Question: When I edit html, I have highlights like this picture

I don't want it highlighted. FYI this is my .vimrc
'''
set nocompatible " be iMproved, required
filetype off " required
set rtp+=~/.vim/bundle/vundle/ " set the runtime path to include Vundle and initialize
call vundle#rc()
" Bundle 'gmarik/vundle' " let Vundle manage Vundle, required
Bundle "wookiehangover/jshint.vim"
Bundle "mru.vim"
Bundle 'godlygeek/tabular'
Bundle 'plasticboy/vim-markdown'
filetype plugin indent on " required
syntax on " Enable syntax highlighting
set wildmenu " Better command-line completion
set showcmd " Show partial commands in the last line of the screen
set hlsearch
set autoindent
set shiftwidth=2
set softtabstop=2
set expandtab " Allow backspacing over autoindent, line breaks and start of insert action
set ignorecase " for case insensitive search
set smartcase " except when using capital letters
set backup
set backupdir=~/.vim/backup
set directory=~/.vim/tmp
set splitright " when vertically split, open new window on the right(default, left)
set splitbelow " when horizontally split, open new window on the bottom(default, top)
" Keyboard Mapping
nnoremap <Leader>b :MRU<CR> " to see the most recent used files
" = to run tidy on html
au FileType html setlocal equalprg=tidy\ -q\ -i\ --show-errors\ 0\ --tab-size\ 4\ --wrap\ 200\ --indent-spaces\ 4
" for markdown plugin
let g:vim_markdown_folding_disabled=1
let g:vim_markdown_no_default_key_mappings=1
'''
EDIT ----
I love this SO community.
I followed all comments and answers, and found out the following soultion;
1. changed <i/> to <i></i>
2. syntax off
3. syntax on
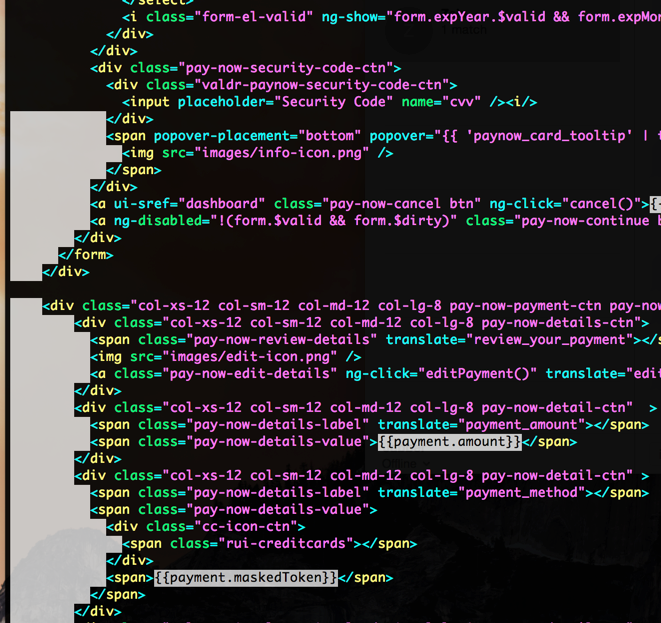
Answer: It might be because of the <i/> tag... your syntax highlighting might not recognize that you self-closed it.
Otherwise you might have the 'list' option set (it's not in your vimrc, but a plugin might have added it)... If some of your code is indented with tabs and other parts spaces, then if 'list' is set then it will highlight just the tabs, for example.
Try doing ':set nolist' and see if the highlighted areas go away. You can remove stray tabs or spaces (depending on your 'expandtab' setting) by doing ':retab'.
The visual result of ':set list' depends on your colorscheme and your setting for 'listchars'. For example, I have 'set listchars=tab:>\ ,eol:!' in my .vimrc at home. See ':help 'listchars'' for more information.
If you want to still have some visual distinction between leading tabs and spaces, you can modify your colorscheme. This is a bit more involved. From the Vim help:
'''
The "NonText" highlighting will be used for "eol", "extends" and
"precedes". "SpecialKey" for "nbsp", "tab" and "trail".
'''
To change the visual appearance of these syntax groups, add your own ':highlight' commands in your .vimrc or edit a colorscheme file.